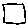
Label: square